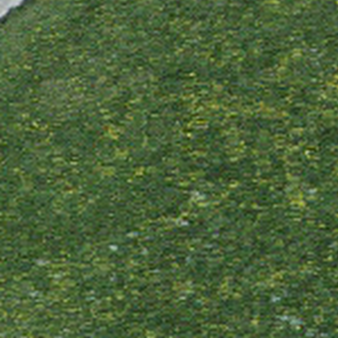
Label: other